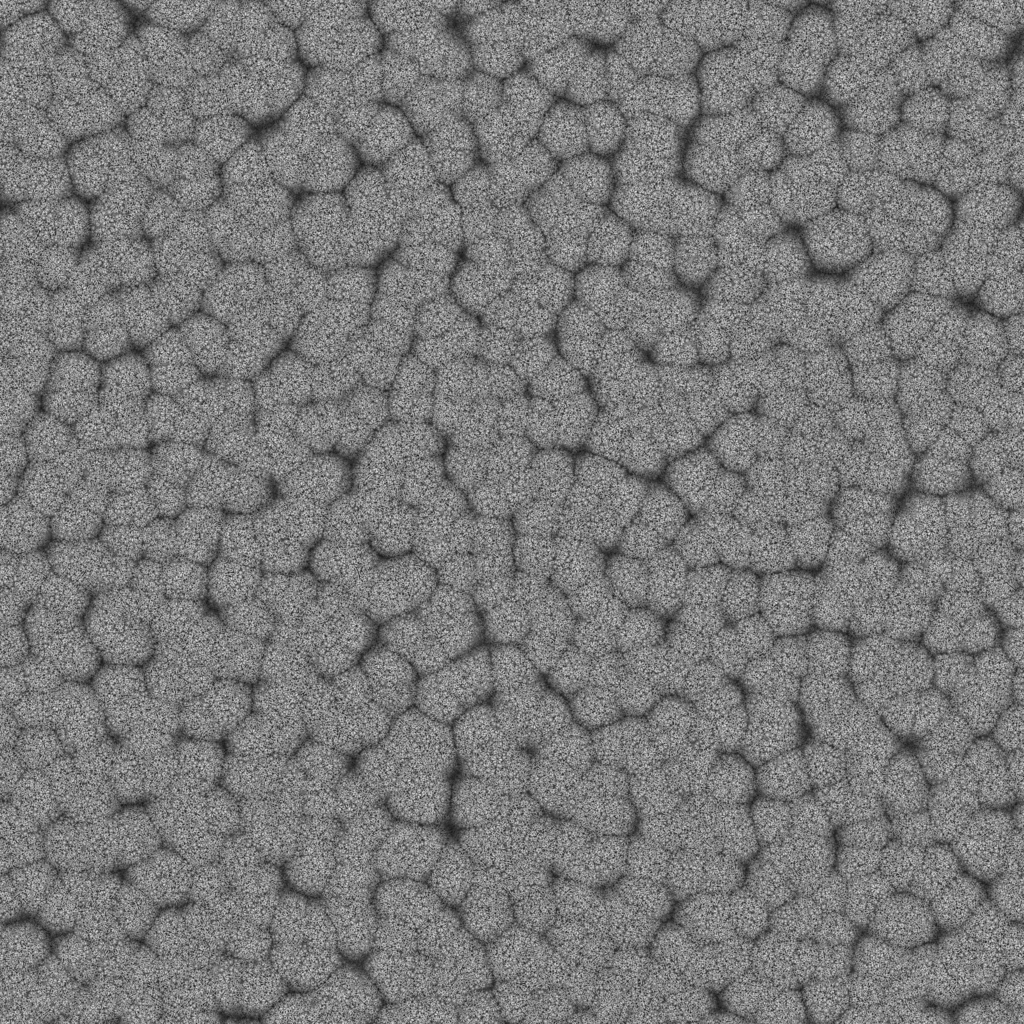
Texture map type: AmbientOcclusion